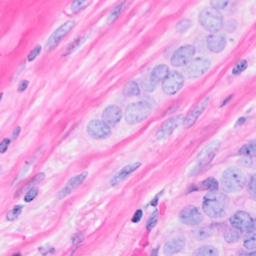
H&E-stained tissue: Breast